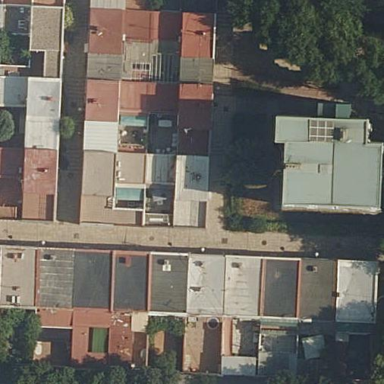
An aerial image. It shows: Terrace building.